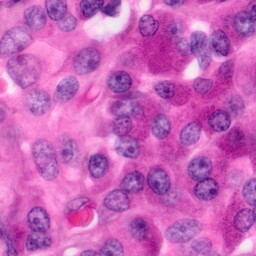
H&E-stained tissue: Pancreatic